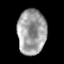
Tissue: skin
Cell type: T cells
Senescence score: 0.1801
Nuclear area (px): 1261
Mean DAPI intensity: 159.188